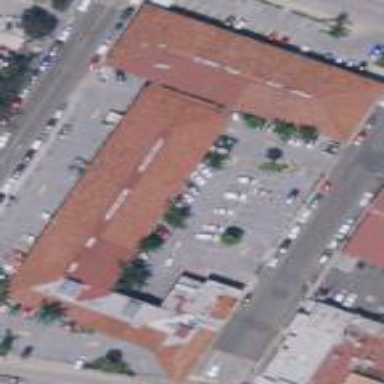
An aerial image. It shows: Commercial building.